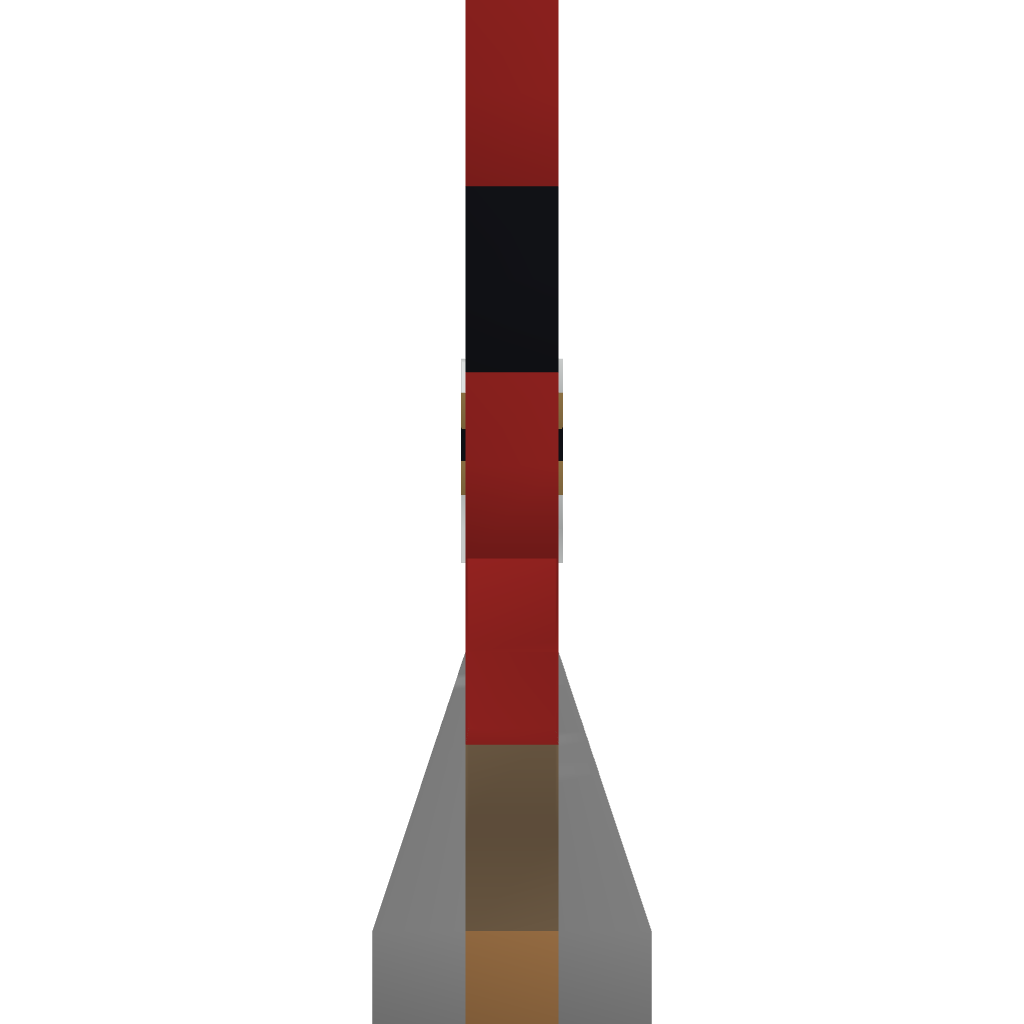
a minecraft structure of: Animal Faces!